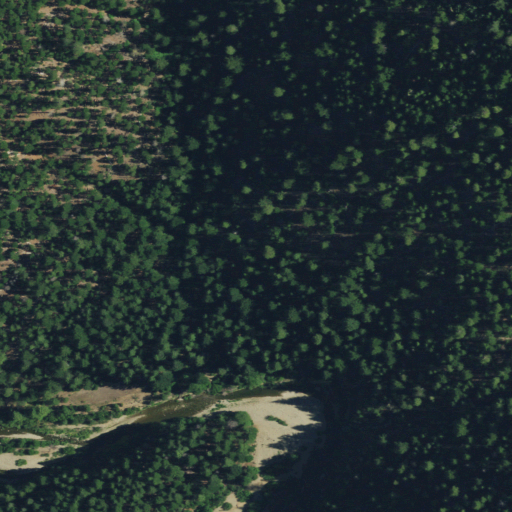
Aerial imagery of valley in California named Whitlock Ravine containing only evergreen forest